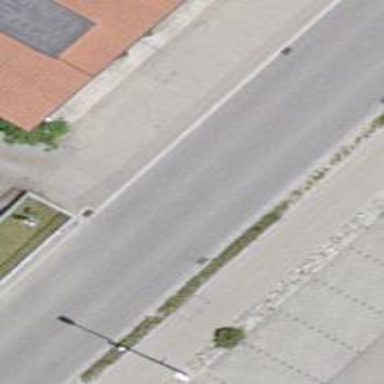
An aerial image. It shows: Secondary road with asphalt surface.